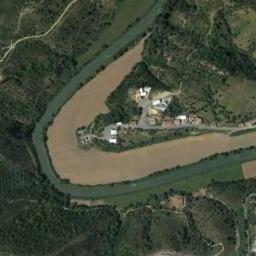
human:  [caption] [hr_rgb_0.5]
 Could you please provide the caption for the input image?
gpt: The V-shaped river goes through trees and grass .

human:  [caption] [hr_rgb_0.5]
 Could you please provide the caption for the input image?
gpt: The green river with a wide brown floodplain goes through the forest and a village is next to the river .

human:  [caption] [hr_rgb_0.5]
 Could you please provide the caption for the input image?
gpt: There are many trees around the river .

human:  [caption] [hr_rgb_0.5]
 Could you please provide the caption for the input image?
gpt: A curved, Roughly half-folded, Light green river with green mountains, Yellow beaches, And buildings on both sides .

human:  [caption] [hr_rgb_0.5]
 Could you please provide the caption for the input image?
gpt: There are many green trees and some buildings near the yellow river .